Current action and preconditions to check: trajectory_clear

Your task: For each precondition in the list above, predict whether it will hold at this action.

Consider the current scene as observed from the mobile robot's camera, and analyze the predicted future states of all dynamic agents (e.g., people, animals, vehicles, or any moving entities) within the NEXT SECOND.

IMPORTANT: Only answer "very likely" if you are absolutely certain—based on strong, clear evidence—that a dynamic agent will violate the precondition in the predicted future state. Do NOT answer "very likely" for unlikely, ambiguous, or low-probability risks.

Ask yourself for each precondition: Is there a high probability, with clear and convincing evidence, that the predicted future states of any dynamic agent will interfere with the predicted future state of the currently executing action within the NEXT SECOND, causing that precondition to fail?

Assess the risk level based on these predictions. Use "likely" or "very likely" if motions create a clear risk of interference.

Use "neutral" or "improbable" if agents are nearby but their predicted paths are clearly diverging or non-conflicting.

Failure Risk Categories: "very improbable", "improbable", "neutral", "likely", "very likely"

Answer Format: Output ONLY the probability_of_failure value from these categories: "very improbable", "improbable", "neutral", "likely", "very likely"

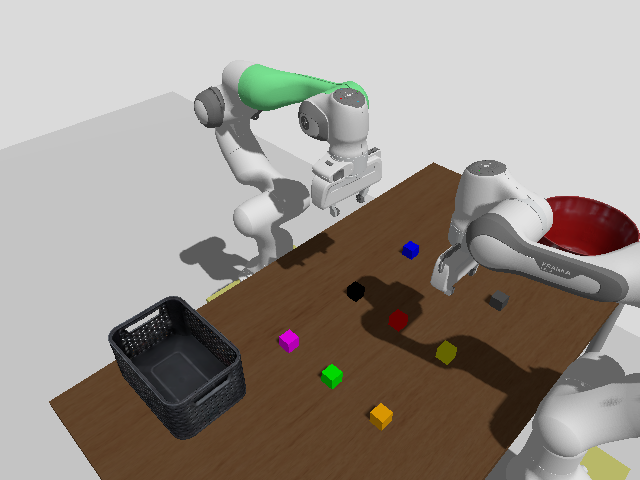

Answer: very improbable